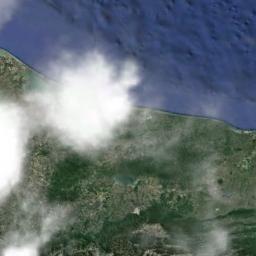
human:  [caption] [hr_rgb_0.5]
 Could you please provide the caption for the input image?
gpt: White clouds on green land and blue sea .

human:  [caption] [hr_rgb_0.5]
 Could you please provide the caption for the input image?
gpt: The white cloud is above green land and blue sea .

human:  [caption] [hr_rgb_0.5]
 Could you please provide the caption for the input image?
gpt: A thin cloud floats on the azure sea .

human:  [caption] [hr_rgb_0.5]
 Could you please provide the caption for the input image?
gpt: The cumulus clouds are located above the sea and the land covered by dense vegetation .

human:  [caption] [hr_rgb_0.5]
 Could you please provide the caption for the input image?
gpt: There are a few pieces of white clouds over a sea shore .